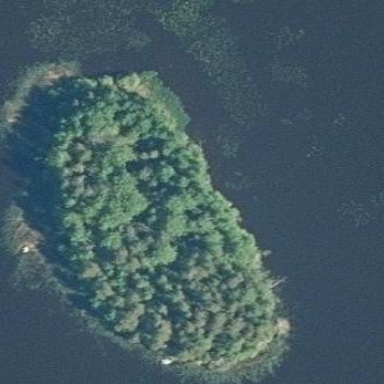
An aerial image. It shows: Image showing island.